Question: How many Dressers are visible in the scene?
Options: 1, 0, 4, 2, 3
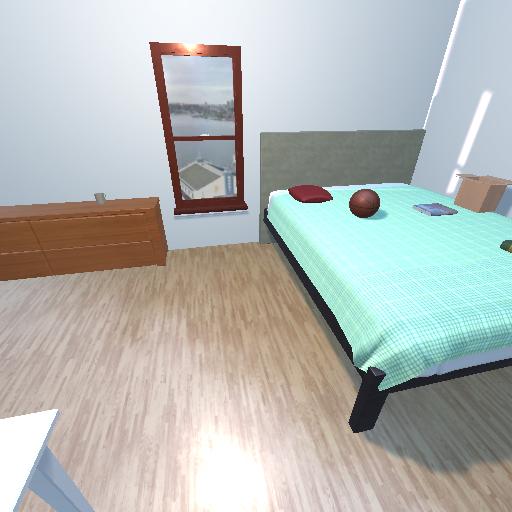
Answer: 1